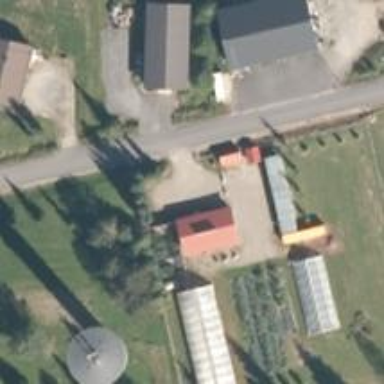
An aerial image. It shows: Plant nursery area.